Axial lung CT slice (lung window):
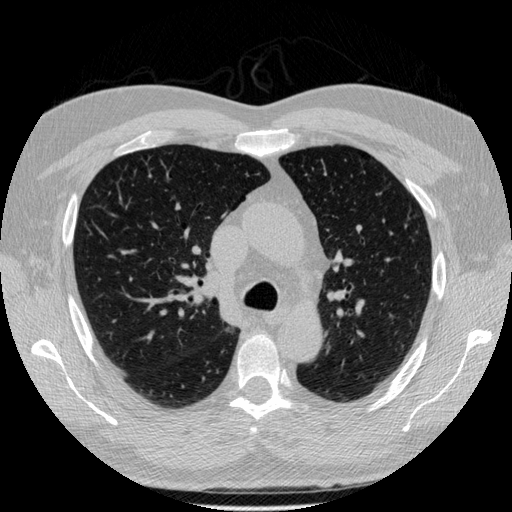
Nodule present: no